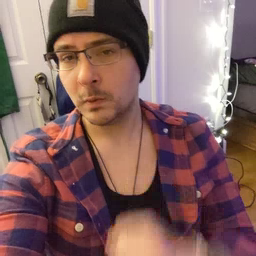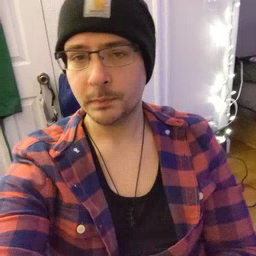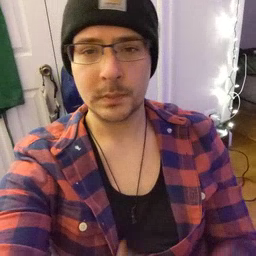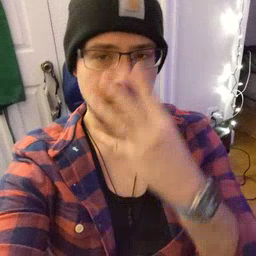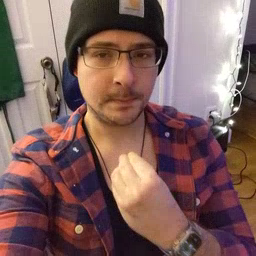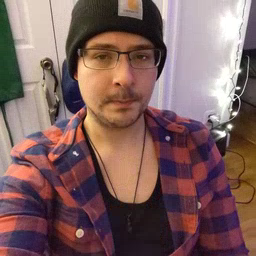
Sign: sleep